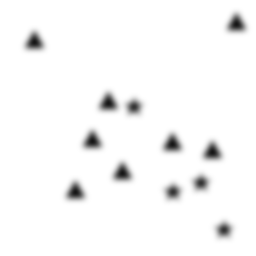
Squares: 0
Triangles: 8
Stars: 4
Total shapes: 12